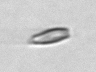
Label: Chrysochromulina